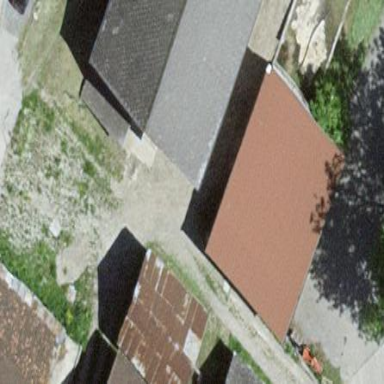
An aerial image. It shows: Building.